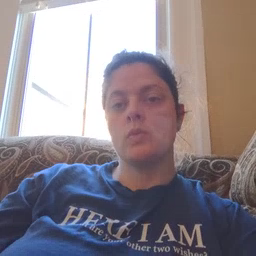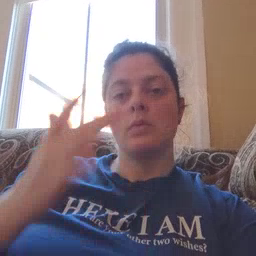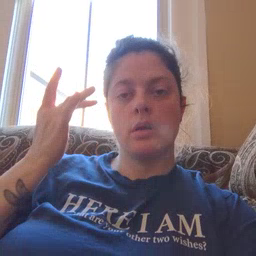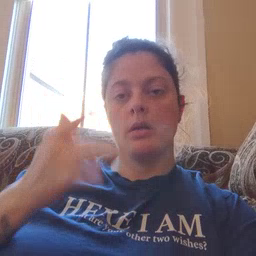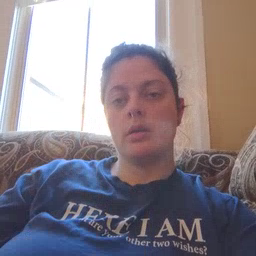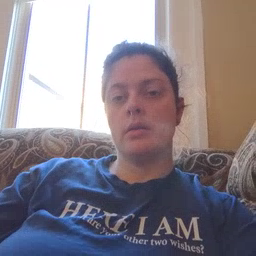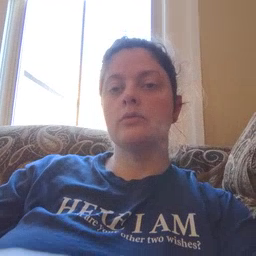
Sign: why